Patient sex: F
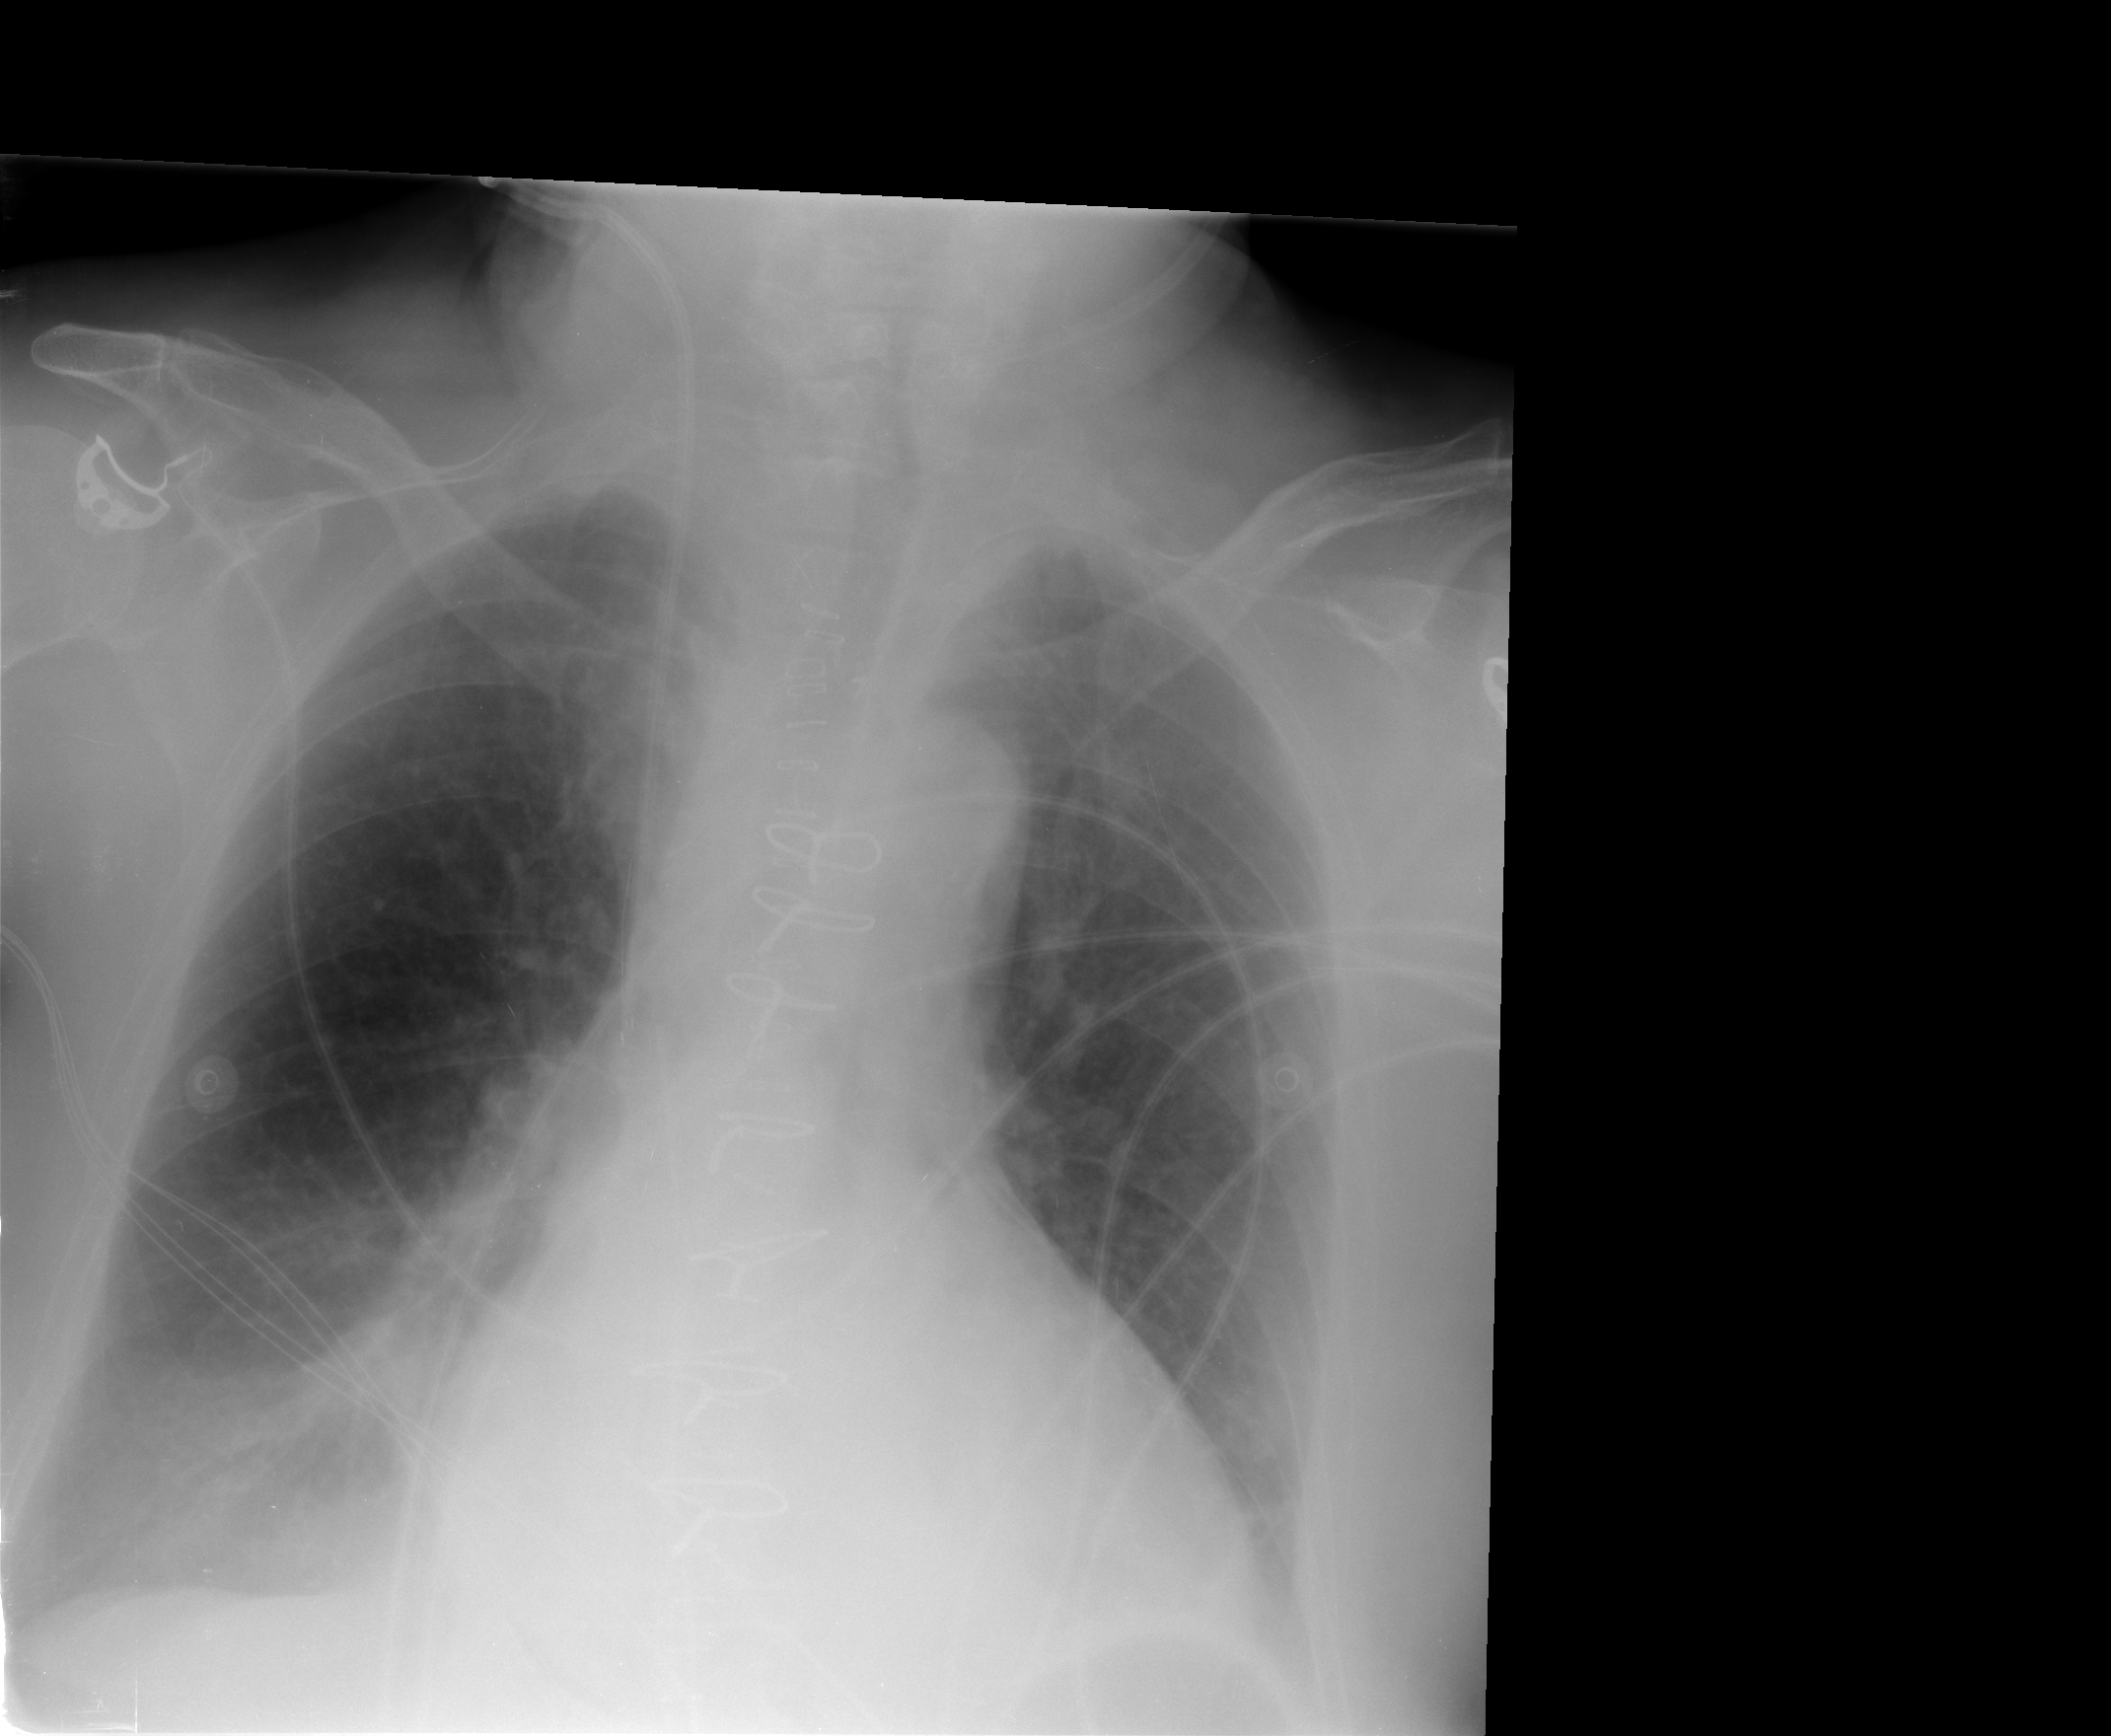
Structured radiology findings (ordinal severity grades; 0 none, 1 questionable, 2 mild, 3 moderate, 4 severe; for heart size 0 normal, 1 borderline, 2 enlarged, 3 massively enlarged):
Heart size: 0
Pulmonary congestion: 0
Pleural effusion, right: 1
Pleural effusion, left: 1
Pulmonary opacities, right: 0
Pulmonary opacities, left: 0
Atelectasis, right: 2
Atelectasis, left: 0